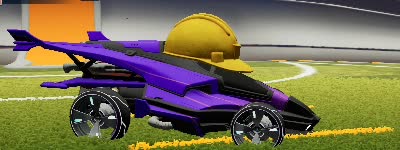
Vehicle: aftershock